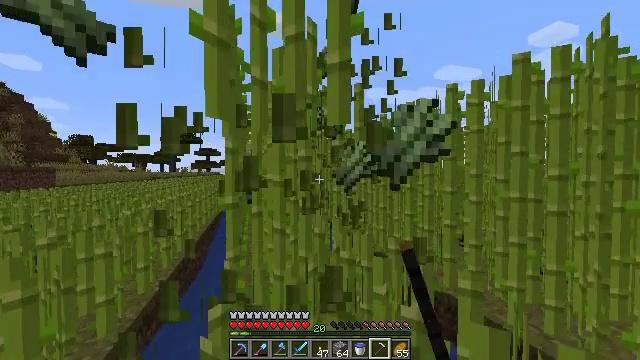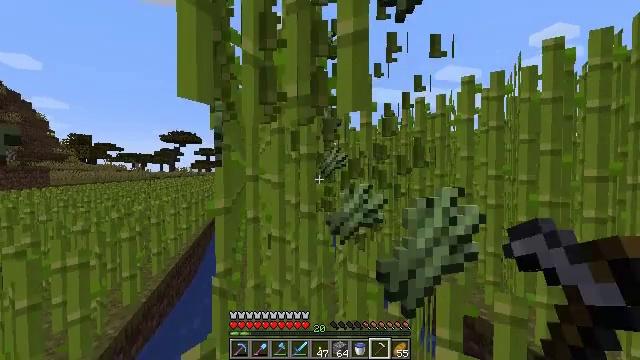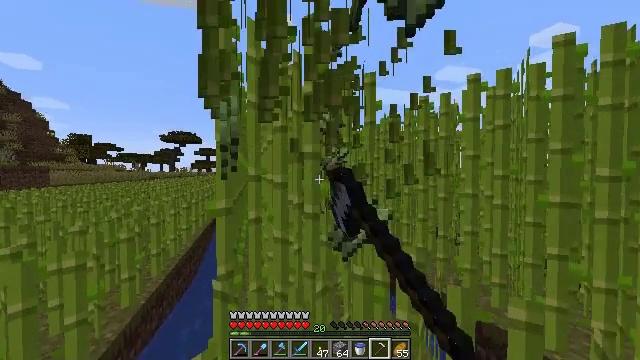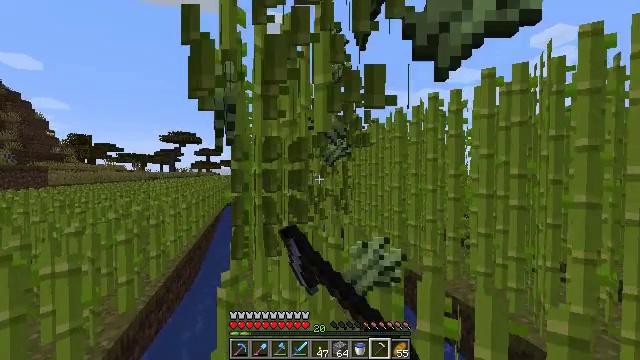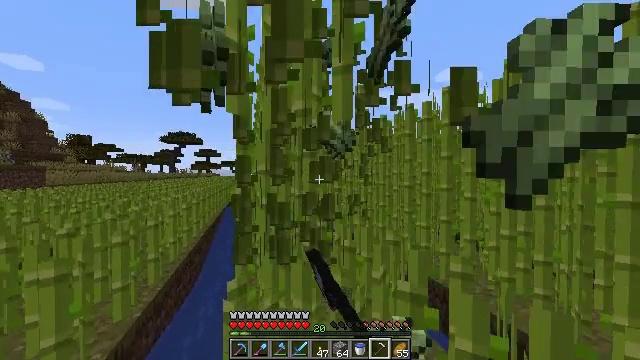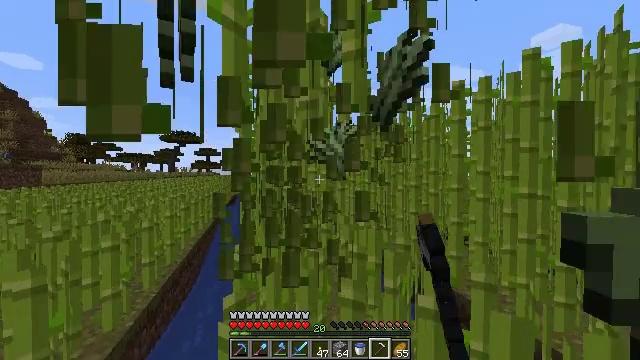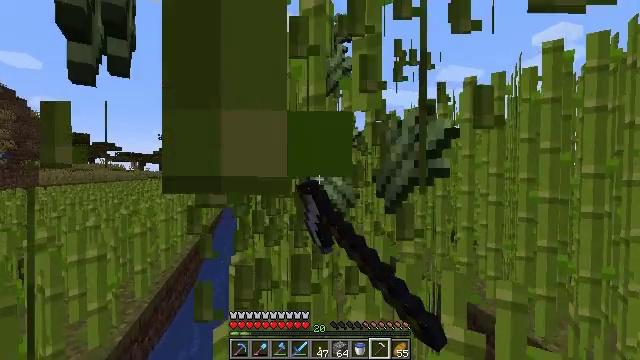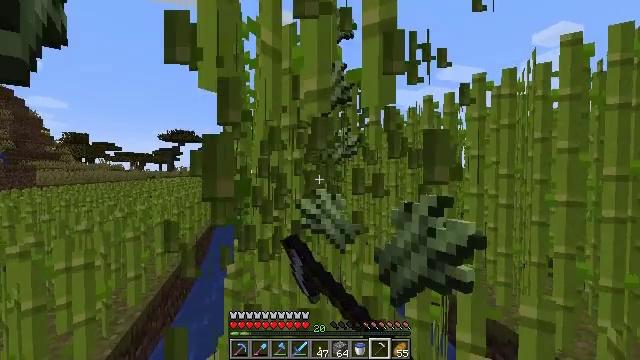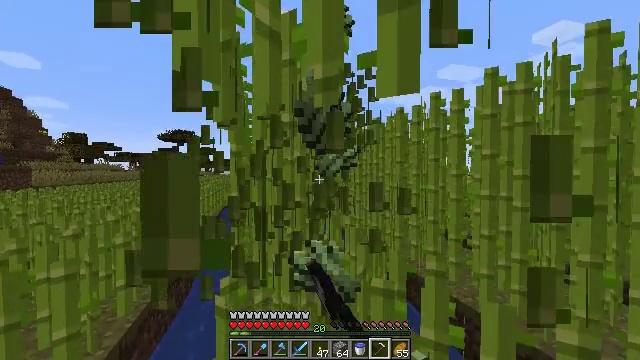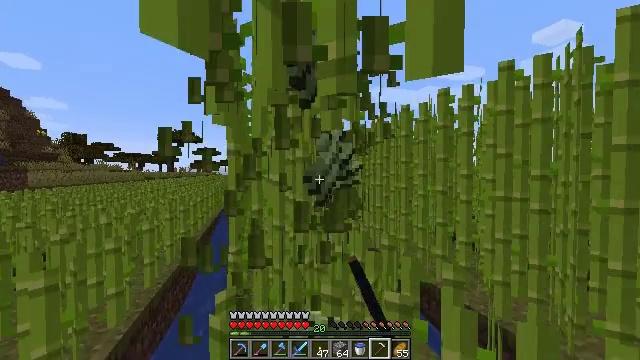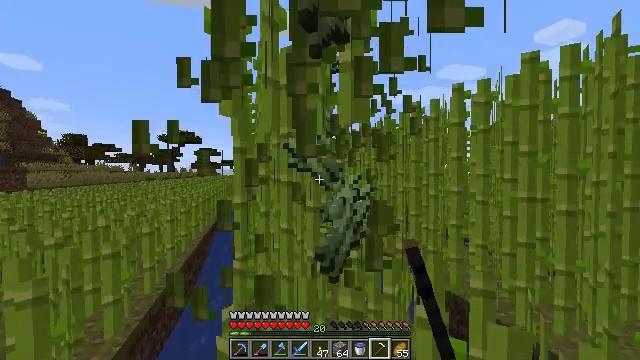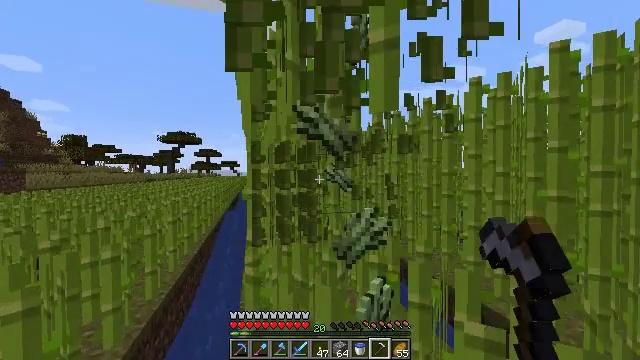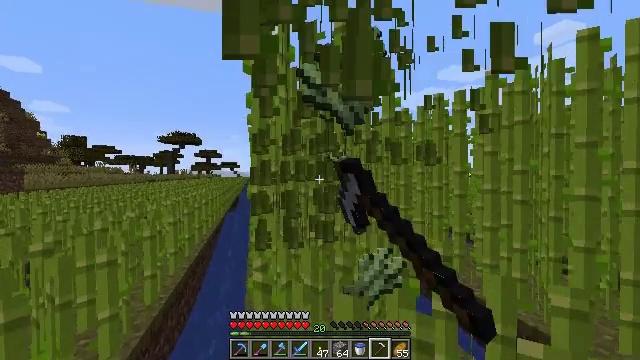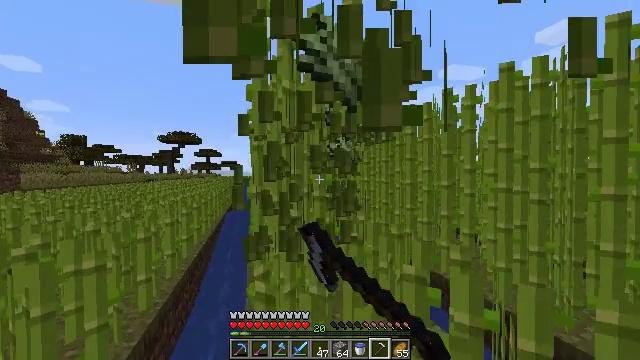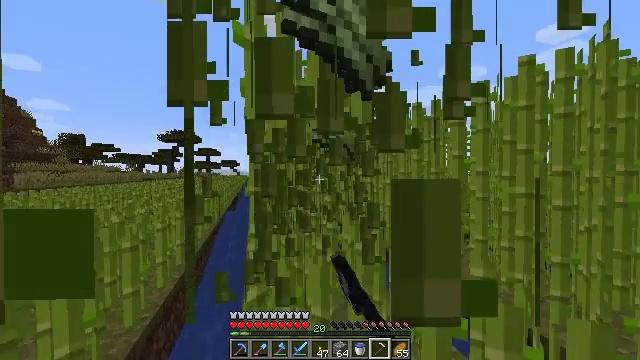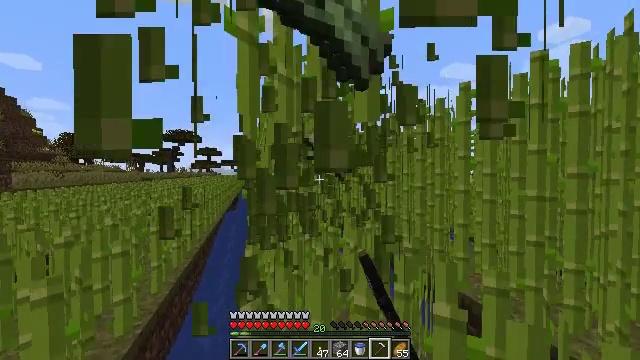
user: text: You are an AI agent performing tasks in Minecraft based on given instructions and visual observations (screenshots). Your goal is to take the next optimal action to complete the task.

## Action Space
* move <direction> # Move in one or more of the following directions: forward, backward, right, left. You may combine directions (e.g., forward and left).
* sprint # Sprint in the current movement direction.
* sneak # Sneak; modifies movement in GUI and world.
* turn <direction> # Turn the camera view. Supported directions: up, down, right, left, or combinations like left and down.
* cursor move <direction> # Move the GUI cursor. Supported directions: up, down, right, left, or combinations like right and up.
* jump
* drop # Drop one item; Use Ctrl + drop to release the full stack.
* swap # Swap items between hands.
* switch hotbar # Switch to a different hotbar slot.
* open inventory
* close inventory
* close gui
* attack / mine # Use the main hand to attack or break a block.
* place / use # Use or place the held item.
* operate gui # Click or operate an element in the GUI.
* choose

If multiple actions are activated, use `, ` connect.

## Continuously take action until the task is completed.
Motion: motion action
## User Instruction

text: Gather sugar cane for crafting.
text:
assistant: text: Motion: move forward and move left, attack / mine
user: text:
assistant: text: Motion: move forward and move left, attack / mine
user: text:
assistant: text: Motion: move forward and move left, attack / mine
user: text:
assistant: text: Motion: move forward, attack / mine
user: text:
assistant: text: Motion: move forward, attack / mine
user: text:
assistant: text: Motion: move forward, attack / mine
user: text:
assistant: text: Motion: move forward, attack / mine
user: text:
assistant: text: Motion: move forward, attack / mine
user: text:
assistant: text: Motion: move forward and move left, attack / mine
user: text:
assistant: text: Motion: move forward and move left, attack / mine
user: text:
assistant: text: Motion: move forward and move left, attack / mine
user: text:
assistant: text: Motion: move forward, attack / mine
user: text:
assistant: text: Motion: move forward, attack / mine
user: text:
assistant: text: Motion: move forward, attack / mine
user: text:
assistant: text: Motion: move forward, attack / mine
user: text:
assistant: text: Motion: move forward, attack / mine
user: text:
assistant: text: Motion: move forward, attack / mine
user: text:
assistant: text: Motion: move forward, attack / mine
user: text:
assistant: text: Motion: move forward and move left, attack / mine
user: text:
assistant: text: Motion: move forward and move left, attack / mine
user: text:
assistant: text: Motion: move forward and move left, attack / mine
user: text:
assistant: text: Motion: move forward, attack / mine
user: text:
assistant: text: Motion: move forward, attack / mine
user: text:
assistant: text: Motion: move forward, attack / mine
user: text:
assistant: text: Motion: move forward, attack / mine
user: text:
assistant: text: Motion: move forward, attack / mine
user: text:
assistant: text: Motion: move forward and move left, attack / mine
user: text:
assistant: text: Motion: move forward and move left, attack / mine
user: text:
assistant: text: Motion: move forward and move left, attack / mine
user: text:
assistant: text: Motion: move forward and move left, attack / mine